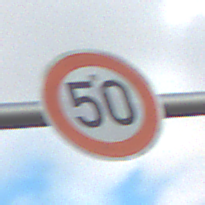
Verkehrszeichen: Geschwindigkeit50
Umgebung: Outdoor, RoadRail
Tageszeit: SunriseSunset
Wetter: PartlyCloudy
Licht: Natural
Jahreszeit: NotSpecified
Kontrast: LowContrast